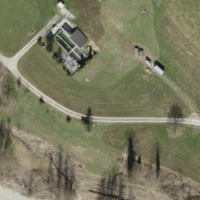
EUNIS habitat code: 24
Species observed at this site:
Equisetum telmateia